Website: macys
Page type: customer-info-address
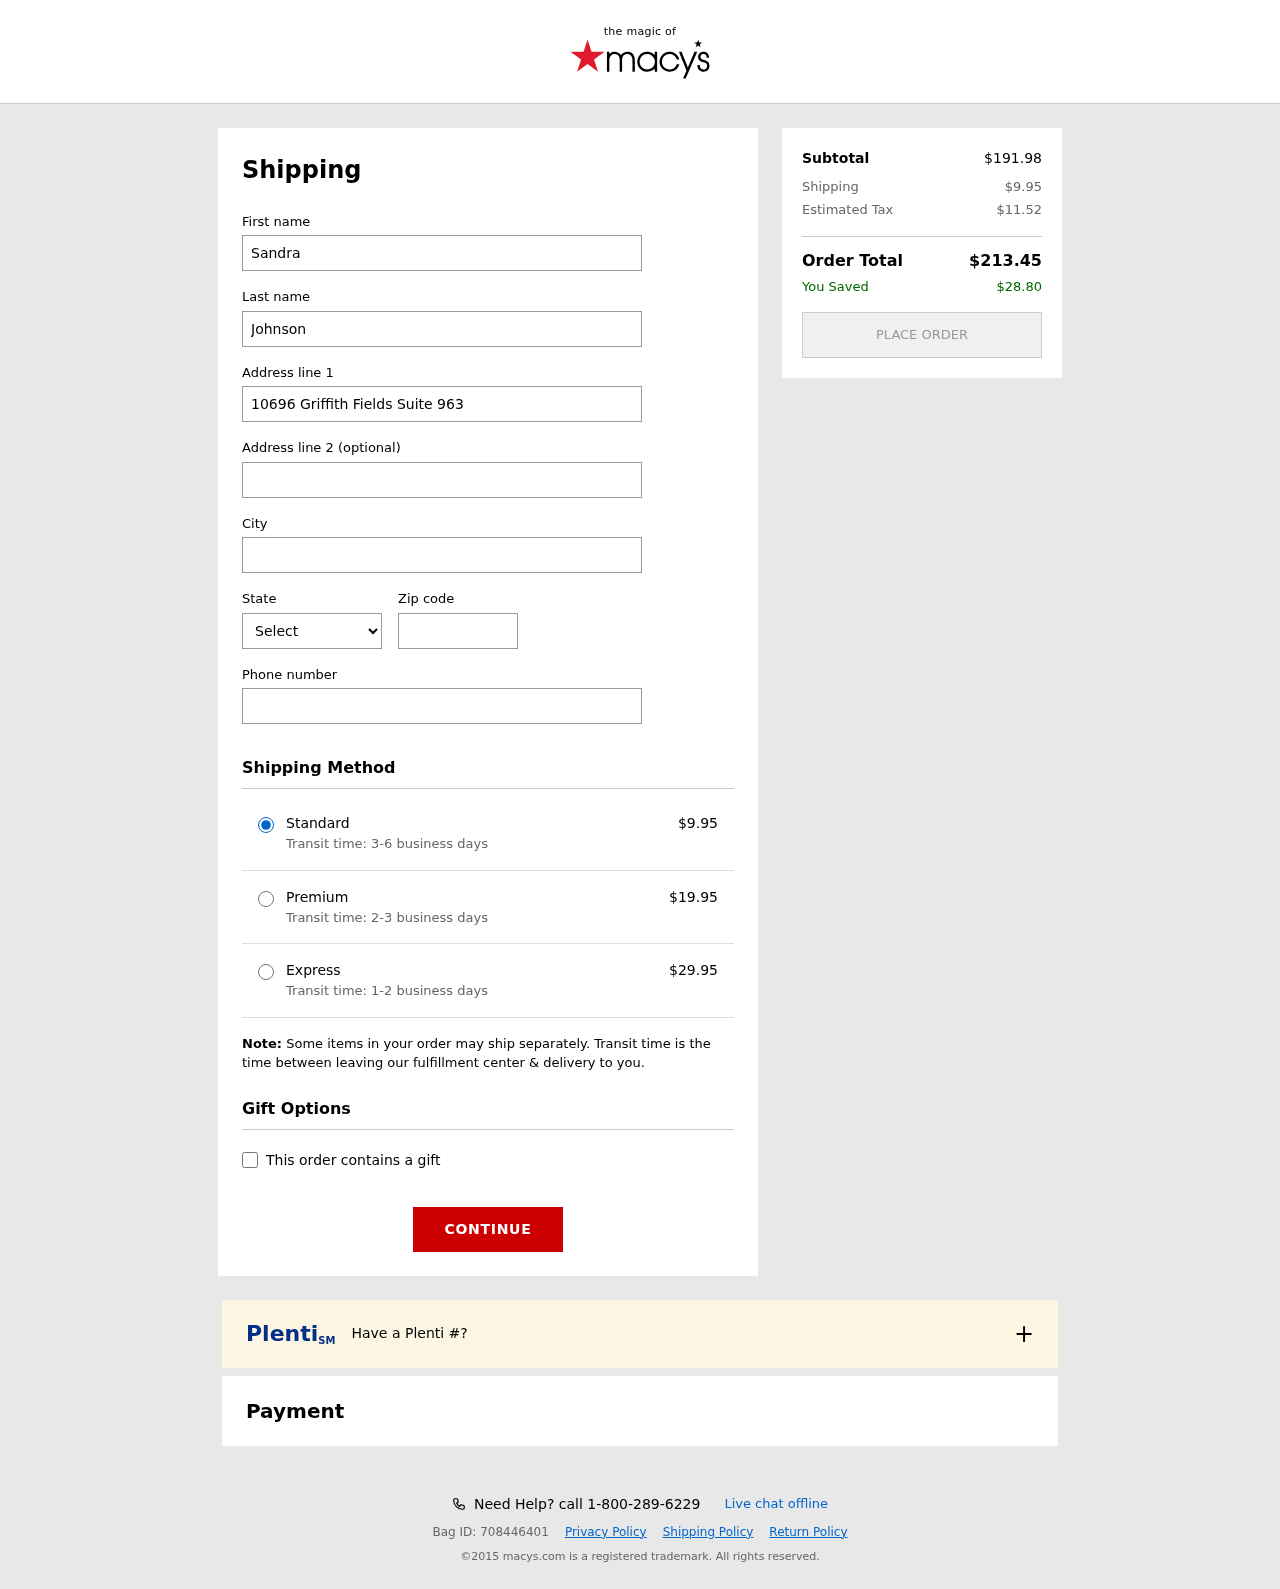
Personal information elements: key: PII_CITY
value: East Tracieshire
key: PII_FIRSTNAME
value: Sandra
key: PII_LASTNAME
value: Johnson
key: PII_PHONE
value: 5925045442
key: PII_POSTCODE
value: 03796
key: PII_STATE_ABBR
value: IL
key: PII_STREET
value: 10696 Griffith Fields Suite 963
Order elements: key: ORDER_SHIPPING_COST
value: $9.95
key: ORDER_SHIPPING_COST_PREMIUM
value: $19.95
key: ORDER_SHIPPING_COST_EXPRESS
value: $29.95
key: ORDER_SUBTOTAL
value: $191.98
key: ORDER_TAX
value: $11.52
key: ORDER_TOTAL
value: $213.45
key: ORDER_SAVINGS
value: $28.80